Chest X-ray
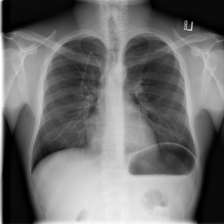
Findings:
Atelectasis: negative
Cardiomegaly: negative
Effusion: negative
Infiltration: negative
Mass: negative
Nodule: negative
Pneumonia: negative
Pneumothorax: negative
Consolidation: negative
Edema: negative
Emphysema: negative
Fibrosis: negative
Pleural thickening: negative
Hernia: negative